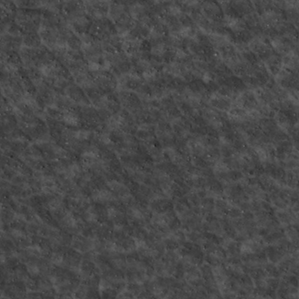
Label: non_frost